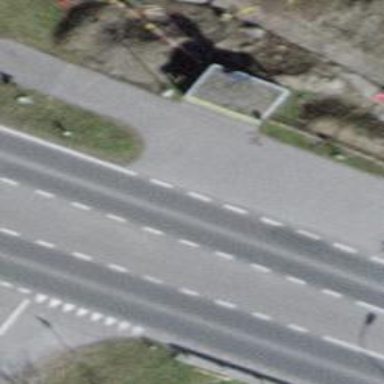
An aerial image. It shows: Primary highway with asphalt surface and cycle track alongside.